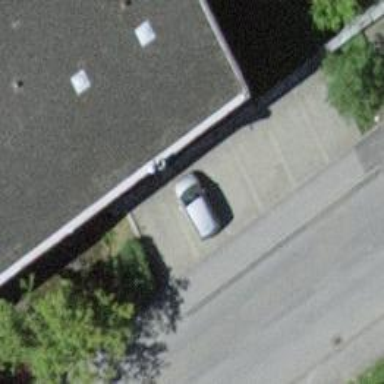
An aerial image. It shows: Street-side parking area.